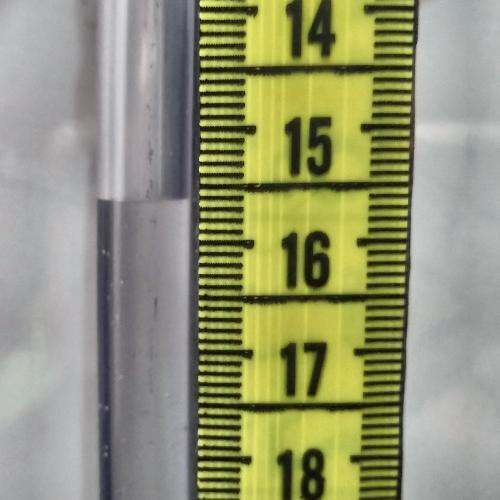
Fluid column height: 15.6 cm